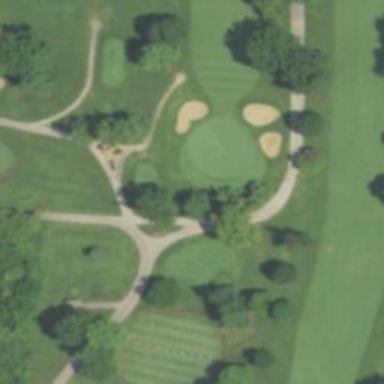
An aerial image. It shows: Path for golf carts.